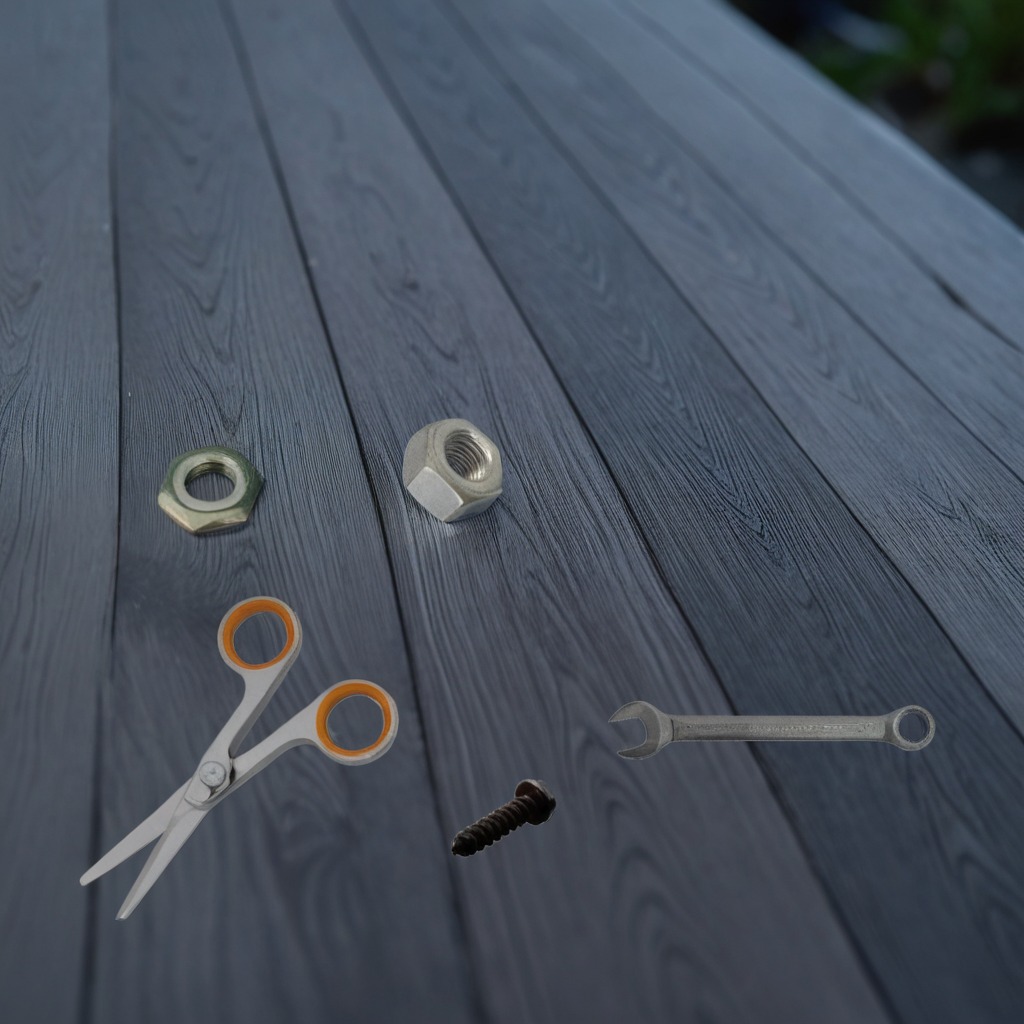
A flat metal washer, a metal machine screw, a metal nut, a pair of scissors, and a wrench are lying on the old table with faint burn marks in a small garage at twilight.